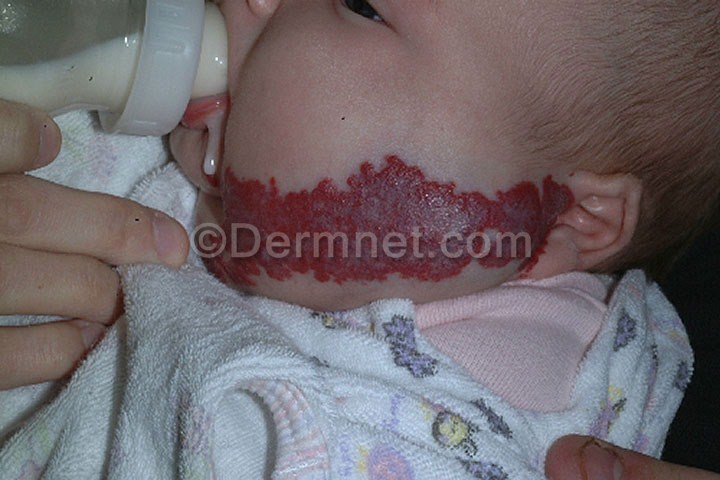
Disease: Vascular Tumors